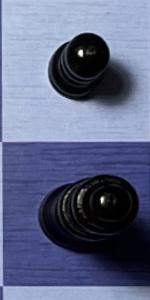
Label: Queen_Black